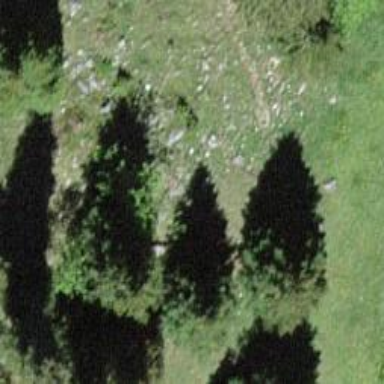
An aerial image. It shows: Needle-leaved tree in its natural environment.